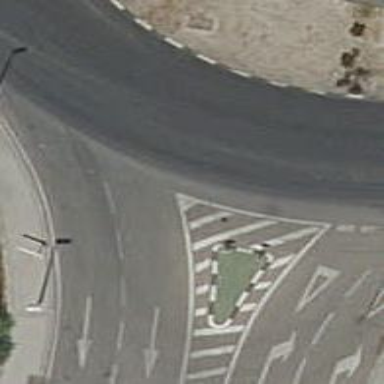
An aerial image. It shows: Secondary road around roundabout.